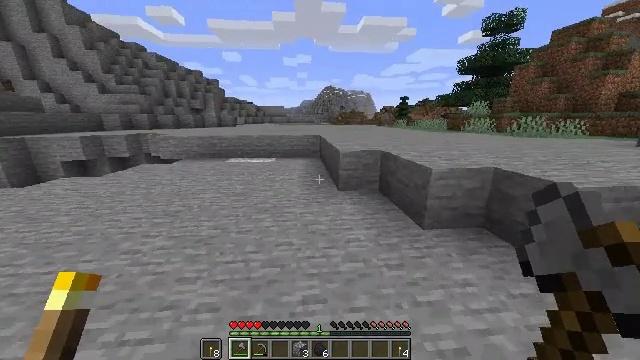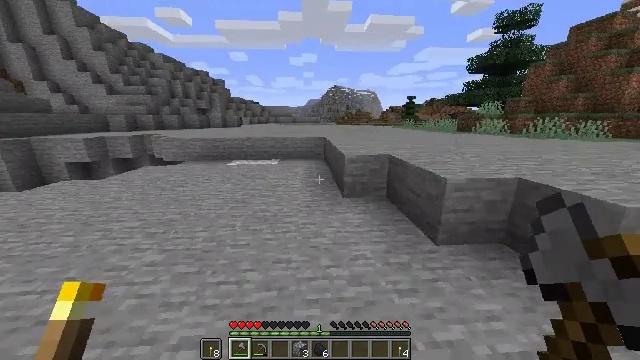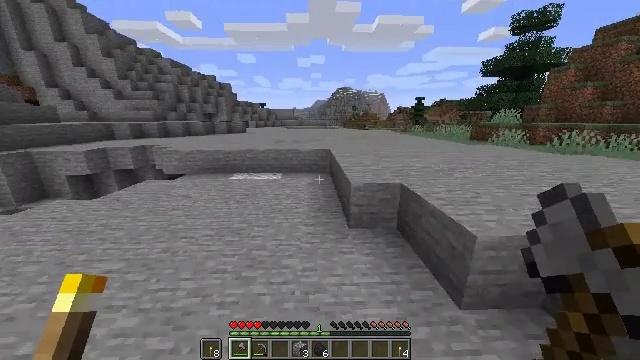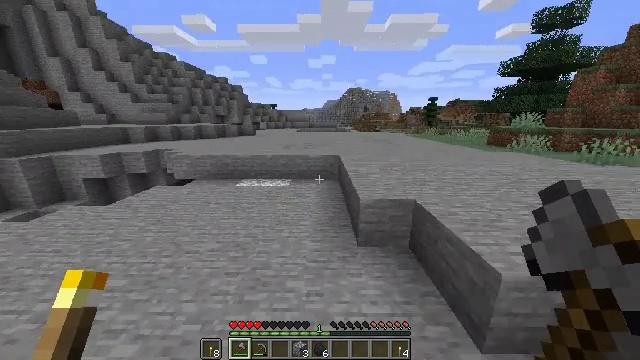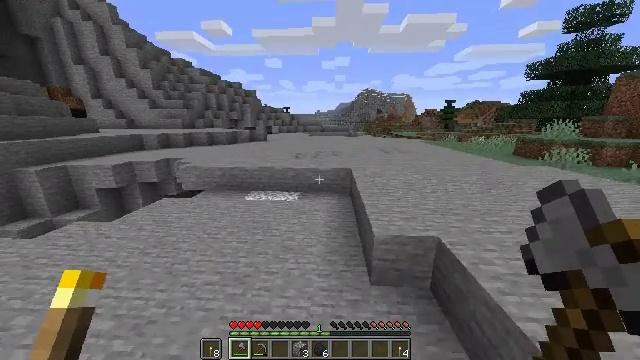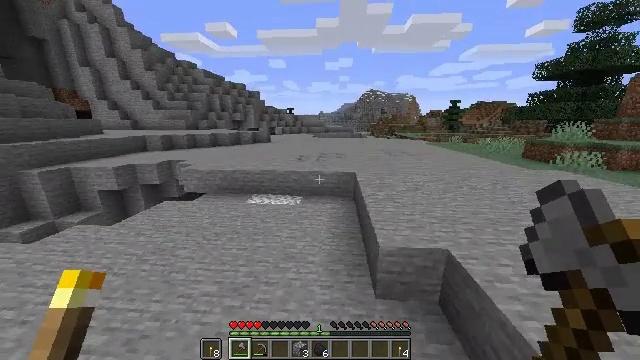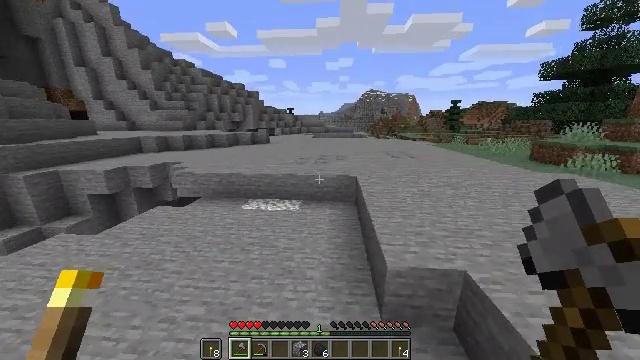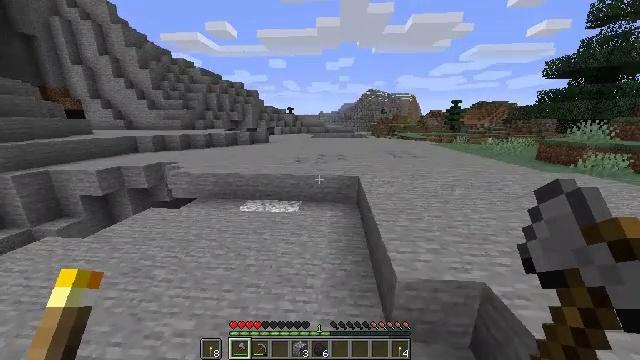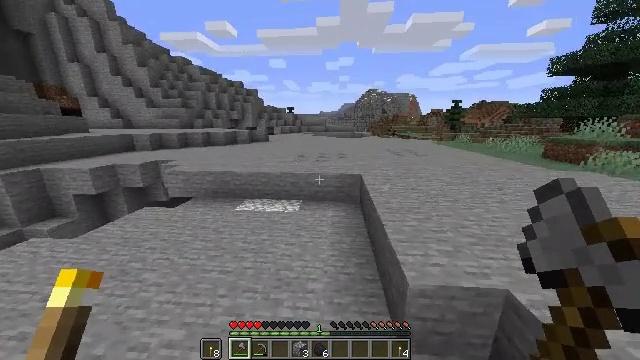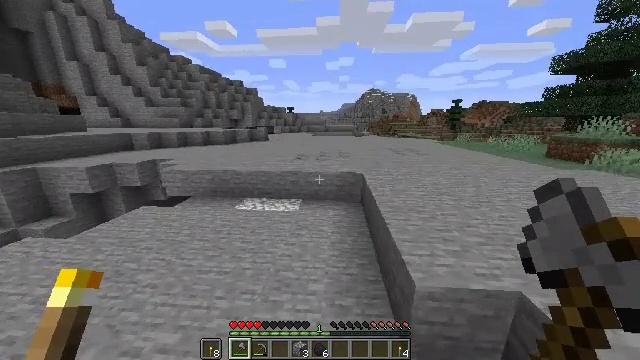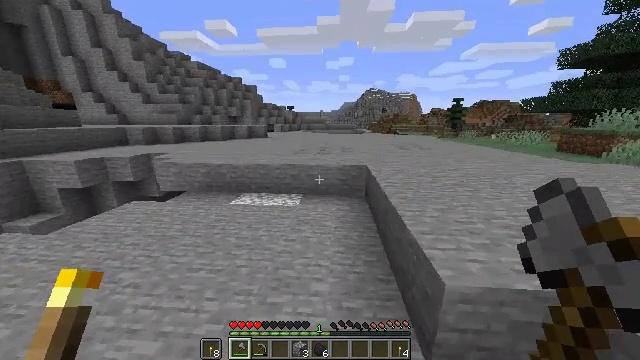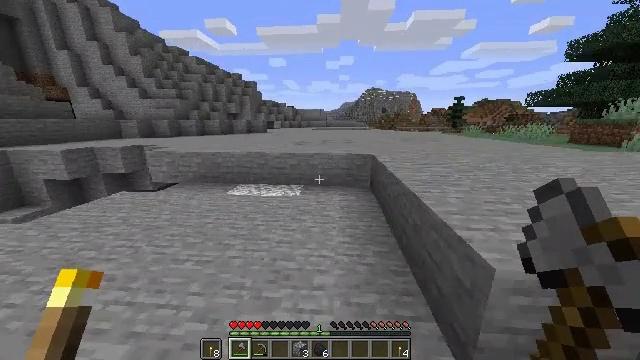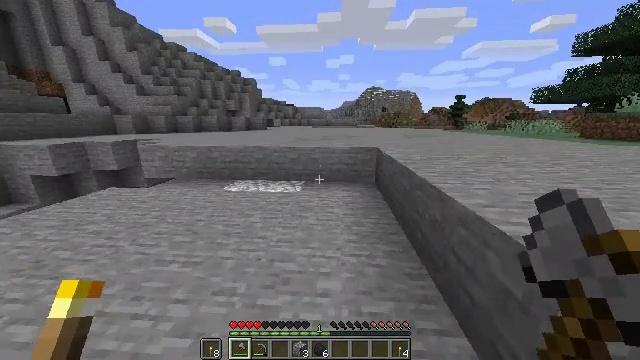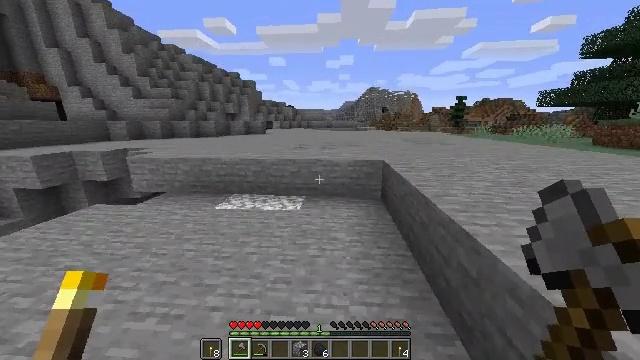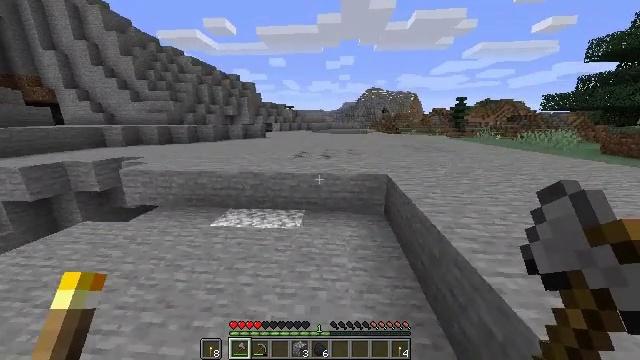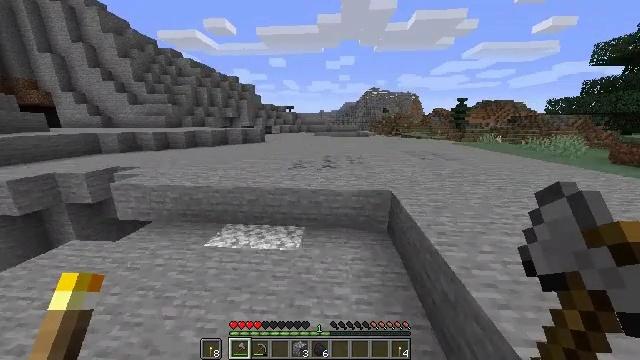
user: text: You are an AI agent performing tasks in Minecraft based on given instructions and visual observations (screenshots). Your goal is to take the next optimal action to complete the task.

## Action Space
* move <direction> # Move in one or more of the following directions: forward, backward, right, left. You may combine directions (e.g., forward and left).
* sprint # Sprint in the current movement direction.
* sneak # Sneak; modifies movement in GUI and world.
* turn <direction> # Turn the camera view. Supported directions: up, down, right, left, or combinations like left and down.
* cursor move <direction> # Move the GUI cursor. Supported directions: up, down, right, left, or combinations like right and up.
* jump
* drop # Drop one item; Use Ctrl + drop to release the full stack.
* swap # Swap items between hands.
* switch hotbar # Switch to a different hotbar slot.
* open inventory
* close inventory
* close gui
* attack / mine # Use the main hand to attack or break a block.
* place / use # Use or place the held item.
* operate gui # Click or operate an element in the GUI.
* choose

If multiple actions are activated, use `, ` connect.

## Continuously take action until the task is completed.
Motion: motion action
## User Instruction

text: Kill the cow.
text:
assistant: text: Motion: move forward, sprint, turn left, jump
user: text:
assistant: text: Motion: move forward, sprint, turn left, jump
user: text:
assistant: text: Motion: move forward and move left, sprint, turn left, jump
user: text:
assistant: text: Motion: move forward and move left, sprint, turn left, jump
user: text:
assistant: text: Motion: move forward and move left, sprint, jump
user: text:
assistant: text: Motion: move forward and move left, sprint, jump
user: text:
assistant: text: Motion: move forward and move left, sprint, jump
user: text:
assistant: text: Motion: move forward and move left, sprint, jump
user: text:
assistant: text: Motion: move forward and move left, sprint, jump
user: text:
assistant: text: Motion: move forward, sprint, jump
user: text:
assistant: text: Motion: move forward, sprint, jump
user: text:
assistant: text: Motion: move forward, sprint, jump
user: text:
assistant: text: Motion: move forward, sprint, jump
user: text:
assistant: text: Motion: move forward, sprint, jump
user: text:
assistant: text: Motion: move forward, sprint, jump
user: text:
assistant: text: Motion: move forward, sprint, jump
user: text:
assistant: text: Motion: move forward, sprint, jump
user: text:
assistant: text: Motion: move forward, sprint, jump
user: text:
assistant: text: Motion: move forward, sprint, jump
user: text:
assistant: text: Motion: move forward, sprint, jump
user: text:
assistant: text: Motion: move forward, sprint, turn right, jump
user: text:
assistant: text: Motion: move forward, sprint, jump
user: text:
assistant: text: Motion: move forward, sprint, jump
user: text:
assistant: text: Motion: move forward, sprint, jump
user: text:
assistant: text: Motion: move forward, sprint, turn right, jump
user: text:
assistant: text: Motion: move forward, sprint, turn right, jump
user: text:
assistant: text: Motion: move forward, sprint, turn right and down, jump
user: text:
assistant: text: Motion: move forward, sprint, turn right, jump
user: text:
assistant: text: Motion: move forward, sprint, turn right, jump
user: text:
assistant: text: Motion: move forward, sprint, turn right, jump